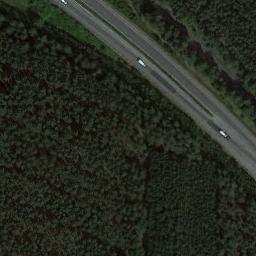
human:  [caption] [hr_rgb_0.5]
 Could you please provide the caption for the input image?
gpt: The freeway goes through the forest with two cars .

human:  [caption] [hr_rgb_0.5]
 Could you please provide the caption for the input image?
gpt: There are large green forests around the freeway and there are two cars on the freeway .

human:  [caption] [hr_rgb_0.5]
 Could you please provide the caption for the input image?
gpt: The winding highway is lined with trees .

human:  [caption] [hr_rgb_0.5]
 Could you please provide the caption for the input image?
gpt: A straight freeway goes through the forest with many well-arranged green trees and some cars are driving on the freeway .

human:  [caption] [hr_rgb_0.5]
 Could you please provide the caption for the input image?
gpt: The freeway goes through a dense green forest .